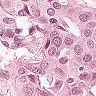
Metastatic tissue present: yes